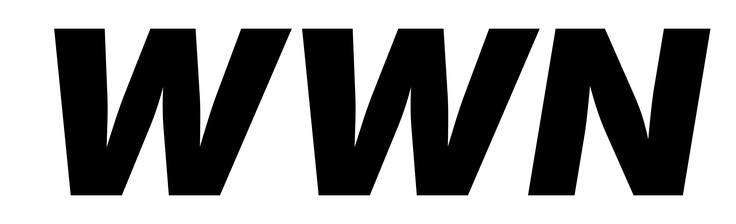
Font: Inter-Italic_Black_Italic